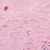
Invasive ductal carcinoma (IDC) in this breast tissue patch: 1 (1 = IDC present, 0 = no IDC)